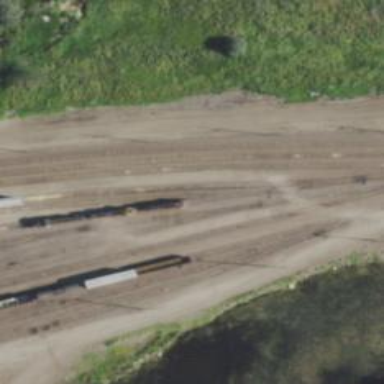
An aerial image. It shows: Railway yard used for servicing trains.